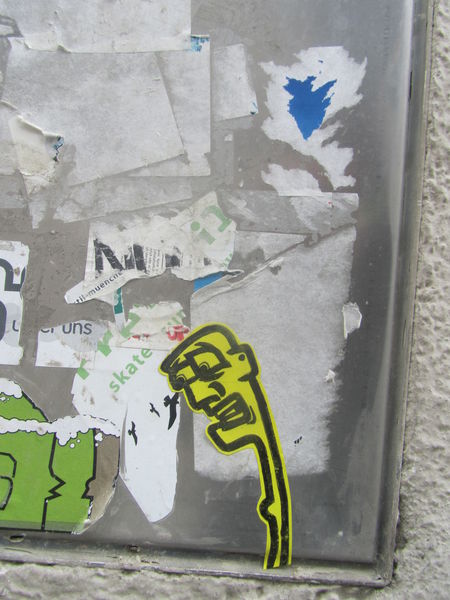
Titel: Character
Standort: München
Schlagwörter: kopf, mann, gelb, grau, hintergrund, wand, augen, gesicht, moderne, mauer, angst, collage, wall, zerissen, rest, grafitti, street art, urban art